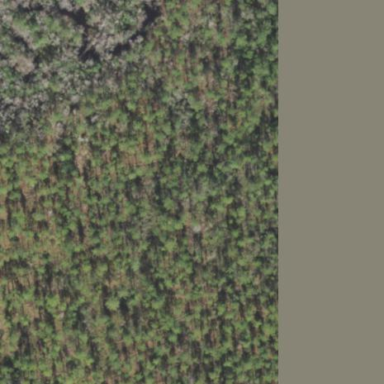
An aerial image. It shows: Forest dominated by needle-leaved trees.